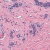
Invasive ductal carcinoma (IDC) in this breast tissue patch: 0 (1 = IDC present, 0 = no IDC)